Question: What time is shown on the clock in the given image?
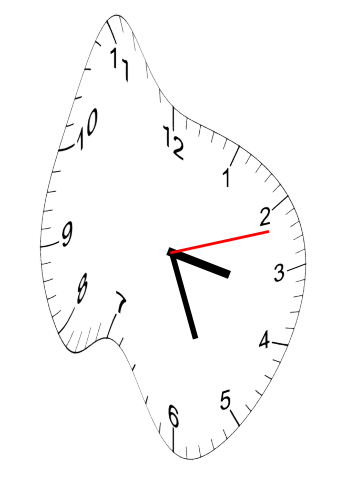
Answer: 03:26:12